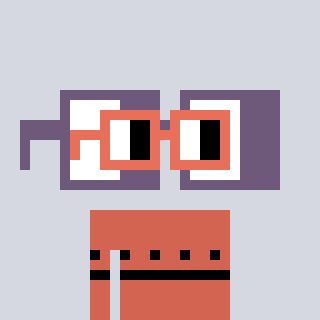
a pixel art character with square orange glasses, a glasses-shaped head and a peachy-colored body on a cool background